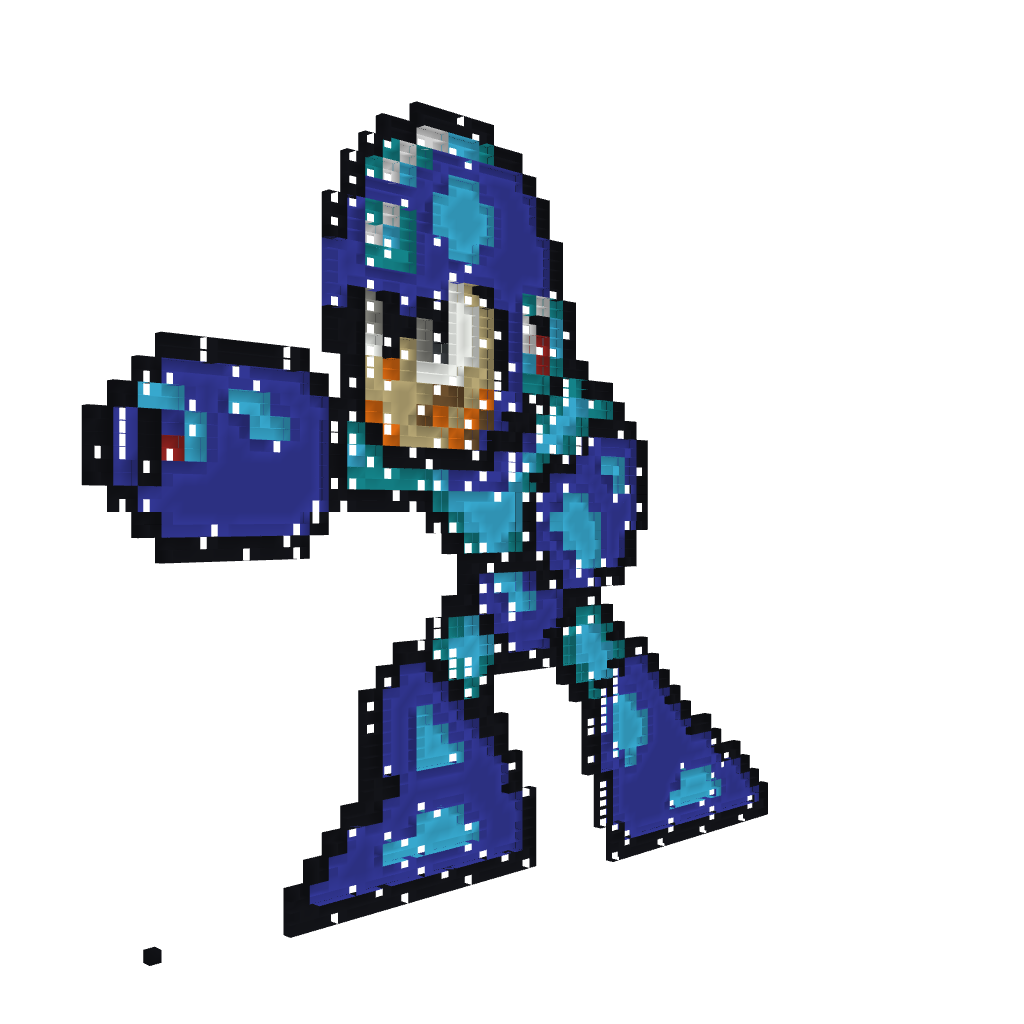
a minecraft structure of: Mega man